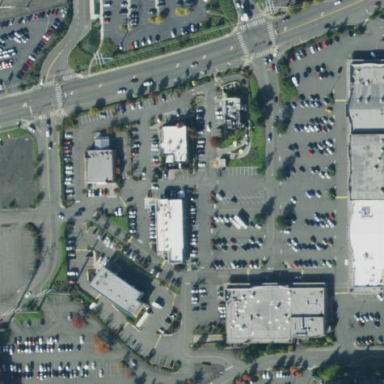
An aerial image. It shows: Retail area.